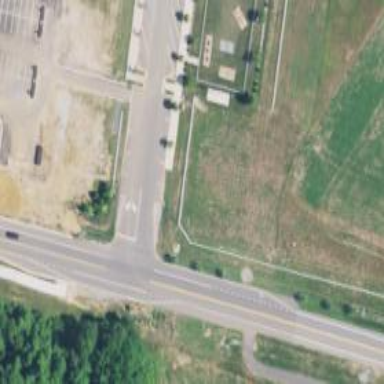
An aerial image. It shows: Road with stop sign.